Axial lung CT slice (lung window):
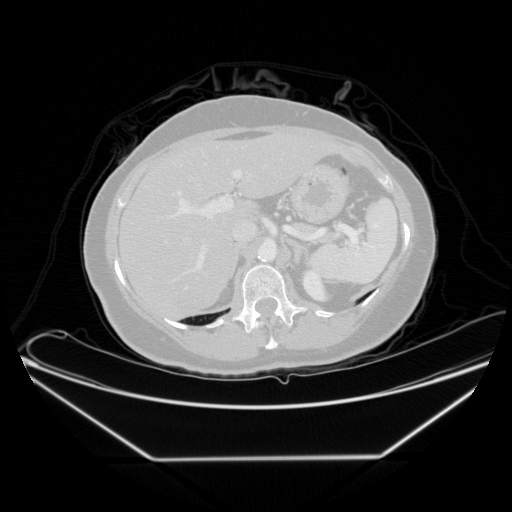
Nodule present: no